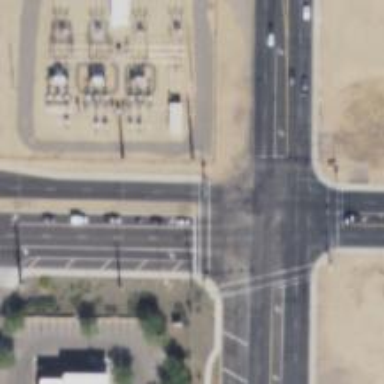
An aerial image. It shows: Solid stop line on the road marking.